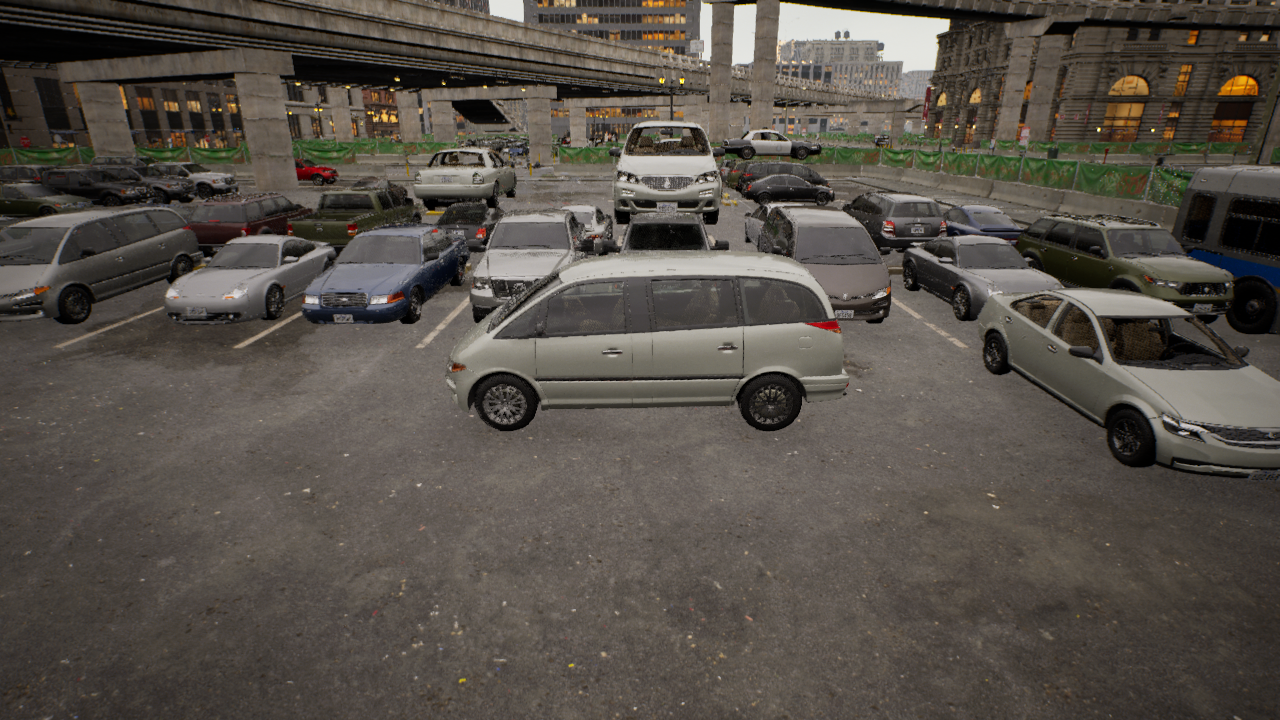
Venue: arterial
Lighting: golden hour
Vehicle rig: minivan